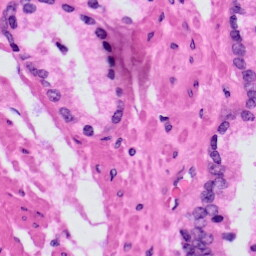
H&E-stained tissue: Prostate